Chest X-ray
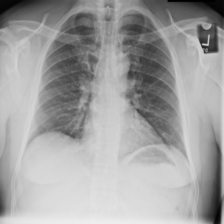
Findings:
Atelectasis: negative
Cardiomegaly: negative
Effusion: negative
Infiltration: negative
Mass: negative
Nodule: negative
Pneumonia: negative
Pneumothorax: negative
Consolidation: negative
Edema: negative
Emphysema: negative
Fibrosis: negative
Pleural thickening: negative
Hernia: negative